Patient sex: M
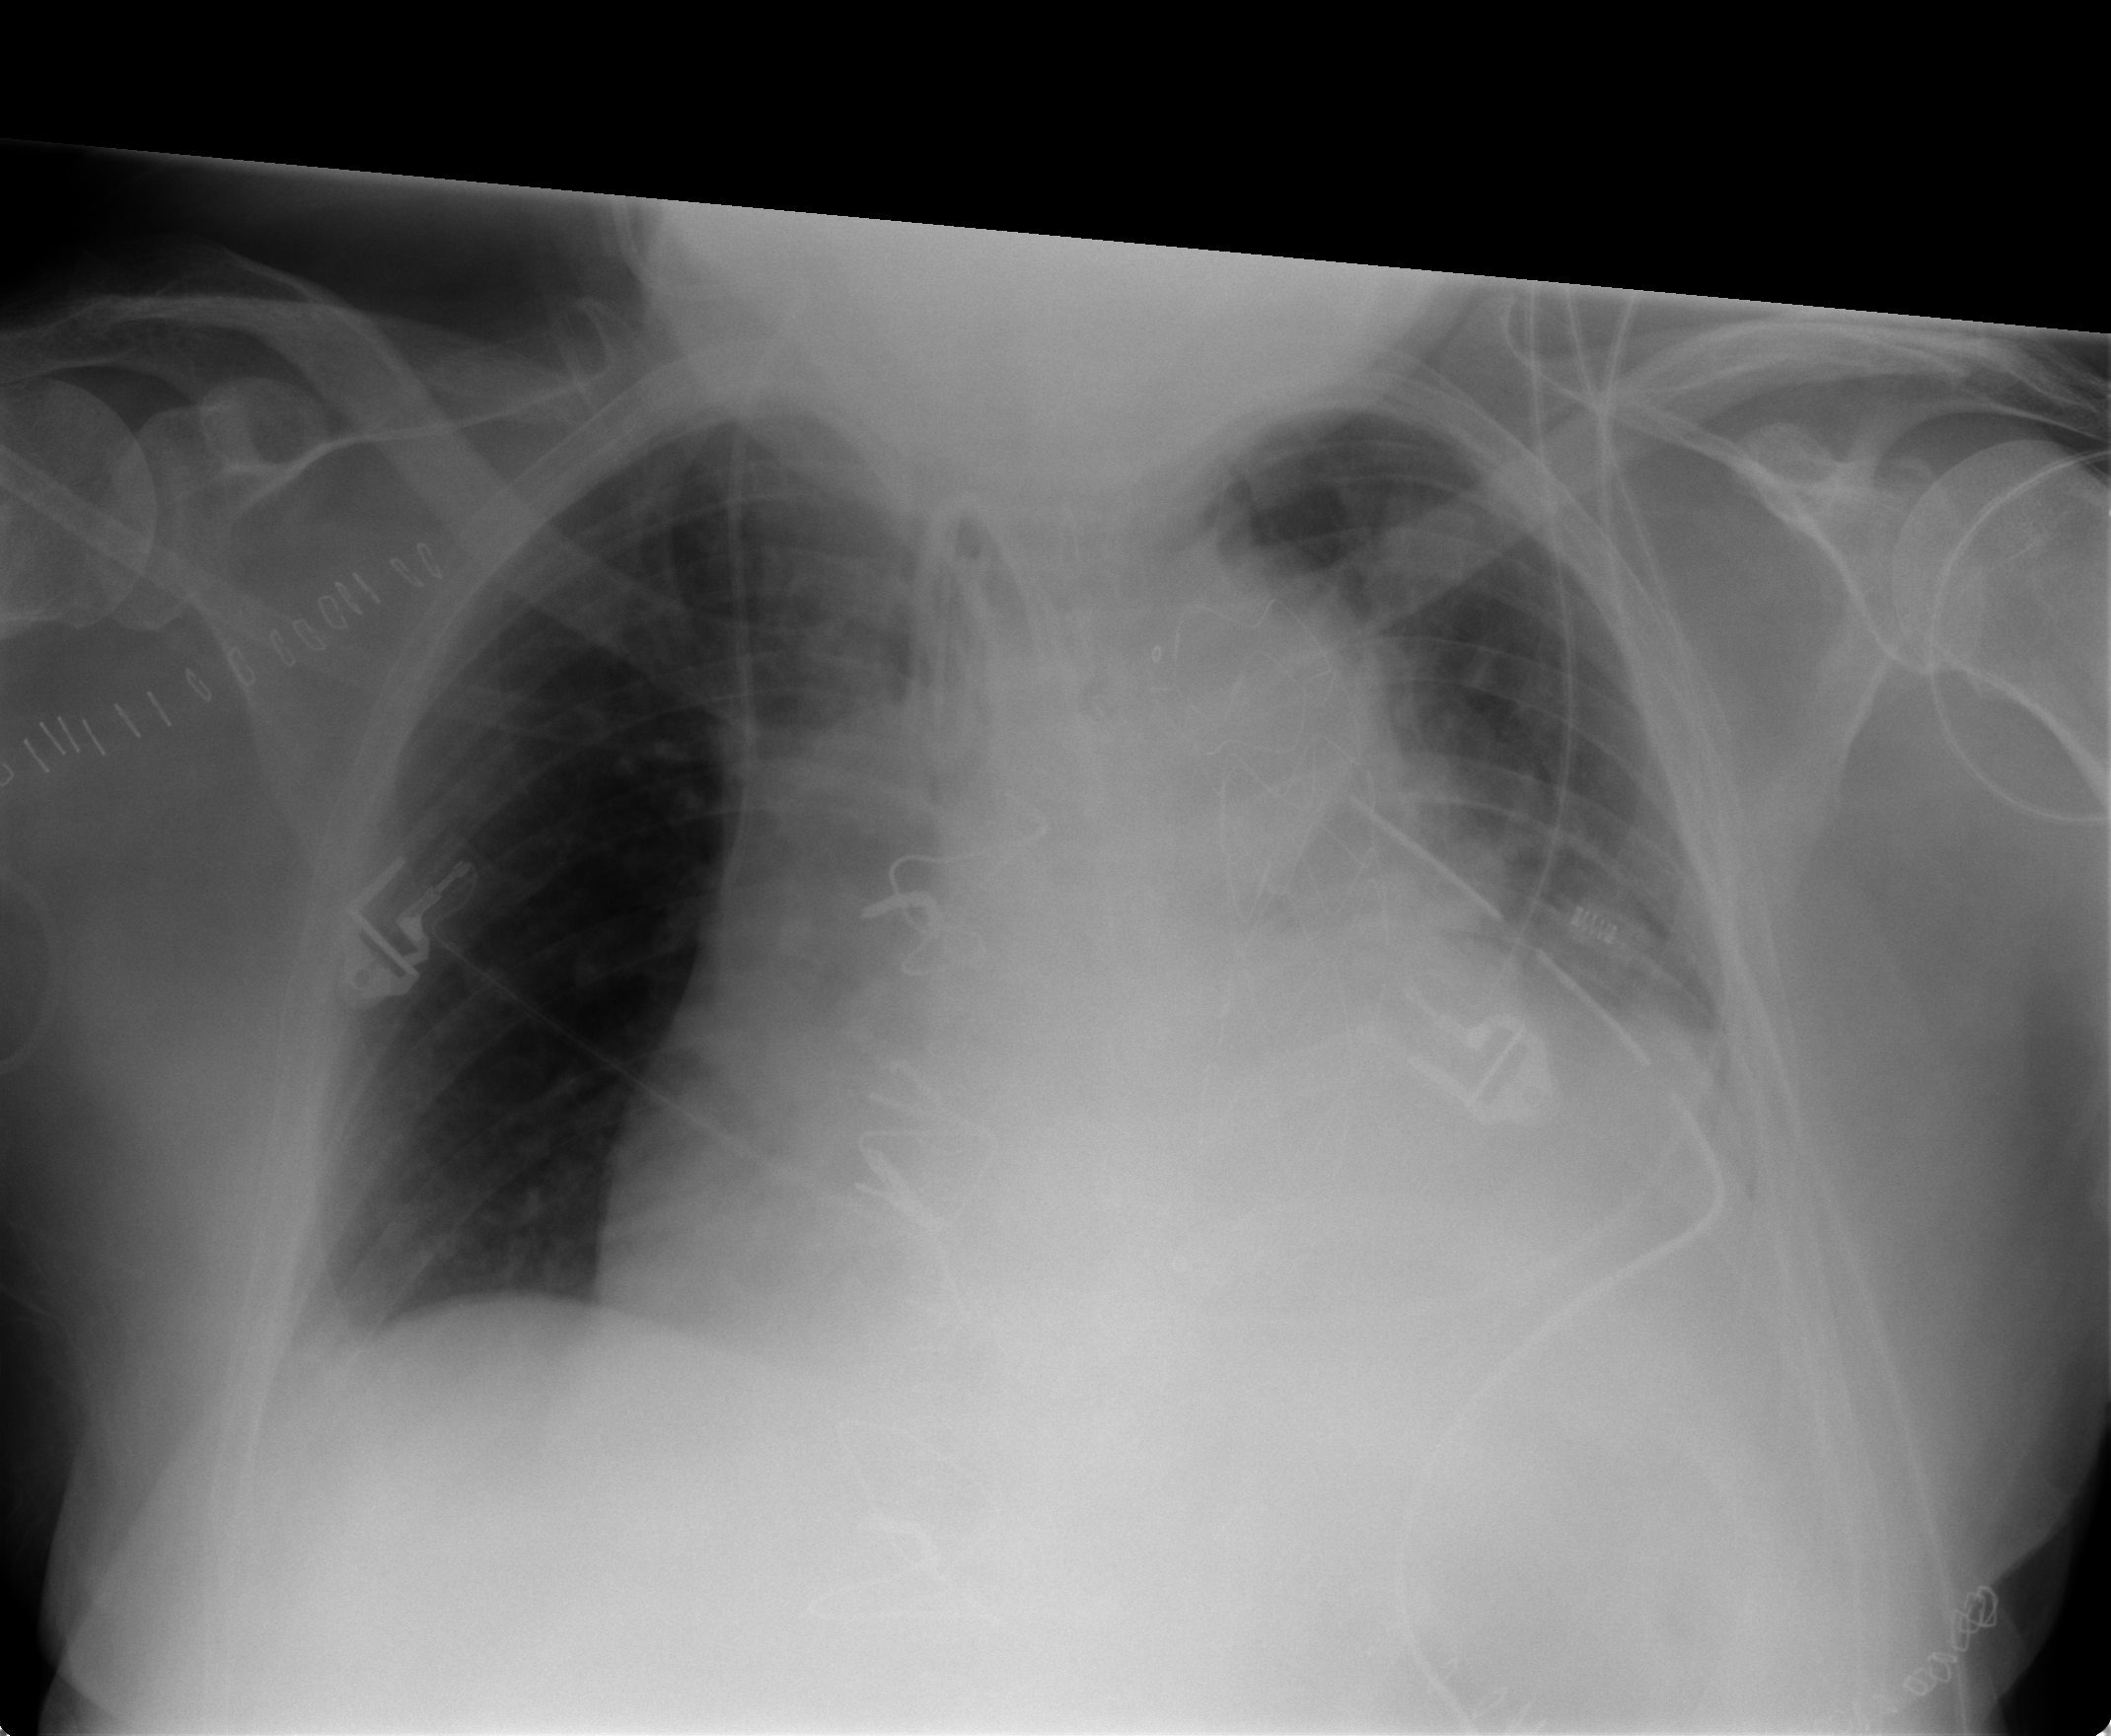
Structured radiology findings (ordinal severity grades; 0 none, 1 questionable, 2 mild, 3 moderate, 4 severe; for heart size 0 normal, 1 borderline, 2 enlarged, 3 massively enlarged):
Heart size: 3
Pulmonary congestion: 0
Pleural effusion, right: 1
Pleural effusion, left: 3
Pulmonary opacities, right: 0
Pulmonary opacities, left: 0
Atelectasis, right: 0
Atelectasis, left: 2